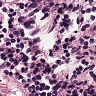
Metastatic tissue present: no